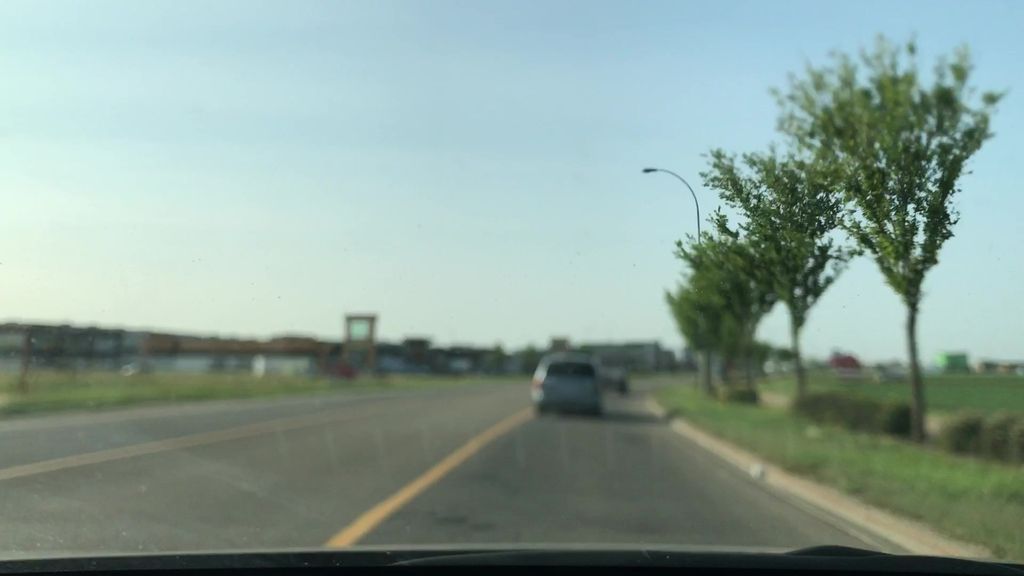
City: edmonton